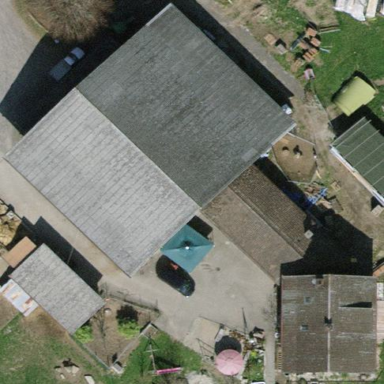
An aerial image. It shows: Farm building.